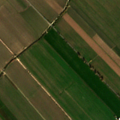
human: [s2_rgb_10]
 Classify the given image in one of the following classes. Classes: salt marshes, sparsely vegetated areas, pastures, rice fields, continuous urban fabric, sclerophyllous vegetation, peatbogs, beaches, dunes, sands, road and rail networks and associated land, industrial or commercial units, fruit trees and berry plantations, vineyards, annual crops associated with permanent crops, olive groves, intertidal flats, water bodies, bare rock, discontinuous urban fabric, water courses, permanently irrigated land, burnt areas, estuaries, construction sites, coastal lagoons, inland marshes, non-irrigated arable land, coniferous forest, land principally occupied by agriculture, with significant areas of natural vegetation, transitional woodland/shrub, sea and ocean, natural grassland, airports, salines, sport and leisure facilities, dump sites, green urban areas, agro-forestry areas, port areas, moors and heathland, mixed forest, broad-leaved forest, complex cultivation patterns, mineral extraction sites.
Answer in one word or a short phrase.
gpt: discontinuous urban fabric, permanently irrigated land